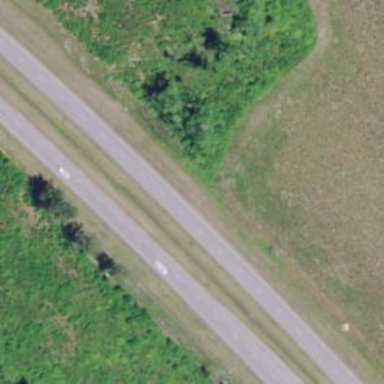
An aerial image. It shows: Trunk highway.